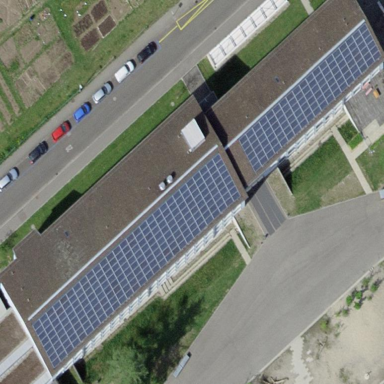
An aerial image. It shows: School building.